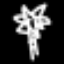
Label: palm tree